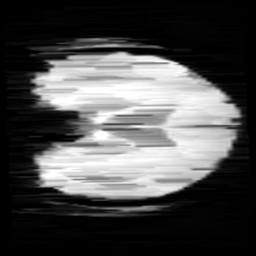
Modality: minIP
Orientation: coronal
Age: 12
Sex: female
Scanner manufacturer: siemens
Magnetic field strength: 3 T
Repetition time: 0.027 s
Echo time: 0.02 s